Question: I want to use an assertion "expected result" that uses both some form of "contains" function or wildcard AND gets the text to test against from an Excel dataSource. The SoapUI 'contains' function has no way to use a dataSource that I've found, and I cannot figure out how to use an XPath function like contains with a dataSource. Can someone please explain how that works?
--
I've been asked for more detail.
In SoapUI, if I add an assertion and choose the request/response as the source, I then have a choice of assertions. One of them is "XPath Match". I can use that to designate a specific field in the response, in this case, which value I want to test.
Having chosen the "XPath expression" in the top half of the "XPath Match Configuration", I can then choose my Excel dataSource as the content for the lower half "Expected Result". I have used this to test an error code against an error code from the Excel spreadsheet.
What I don't know how to do is determine, in this assertion, that the error message returned contains the value in Excel. I figure something special goes into "Expected Result" in the "XPath Match Configuration" box, but I don't know what.

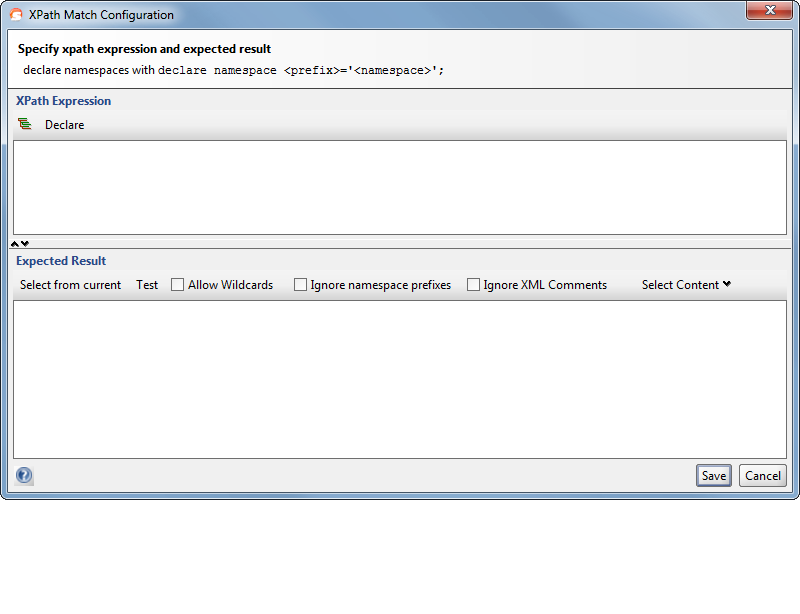
Answer: The Expected Result of the XPath assertion is only a "dumb" string. The best that you can do in this field is property expansion ... which does not help your cause.
Instead you will need to use the top portion, where you can enter XPath Expression, that provides the logic you are looking for. Your XPath expression will need to look something like:
'''
contains(//*:some/*:node, '${data_source#property}')
'''
and your Expected Value will be simply:
'''
true
'''
Convenient <URL>, in case you need it.